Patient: sex M, age 19
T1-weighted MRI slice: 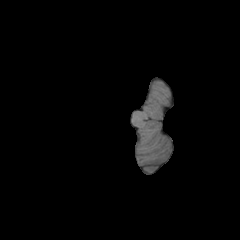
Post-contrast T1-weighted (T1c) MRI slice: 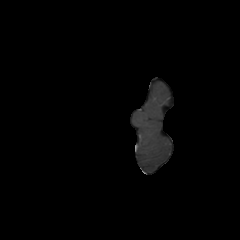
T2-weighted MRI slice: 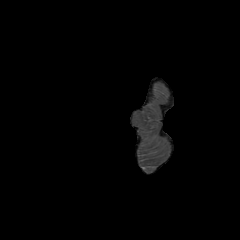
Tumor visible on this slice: no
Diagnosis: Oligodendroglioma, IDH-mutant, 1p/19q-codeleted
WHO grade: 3